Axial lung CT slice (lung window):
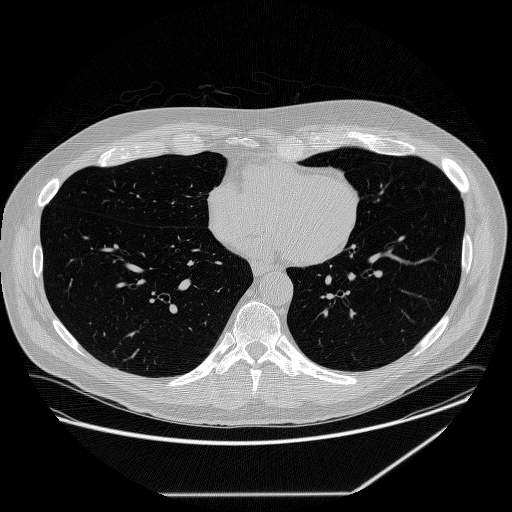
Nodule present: no